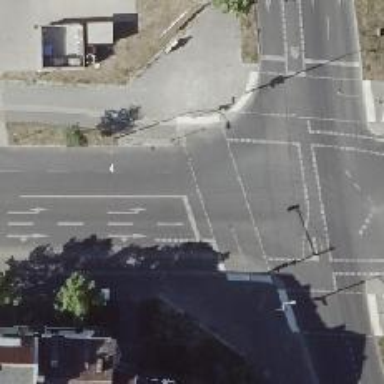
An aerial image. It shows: Residential road with asphalt surface. There are sidewalks on both sides and cycle track on the right.